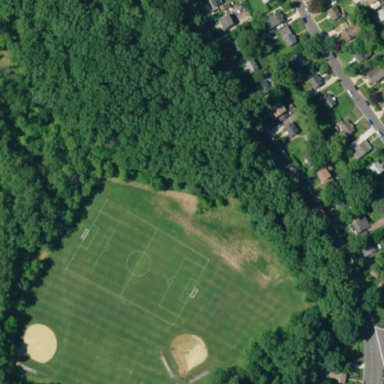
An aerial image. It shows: Soccer pitch for leisureland activities.